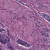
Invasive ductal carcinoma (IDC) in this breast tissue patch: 1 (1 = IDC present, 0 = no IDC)